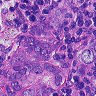
Metastatic tissue present: yes